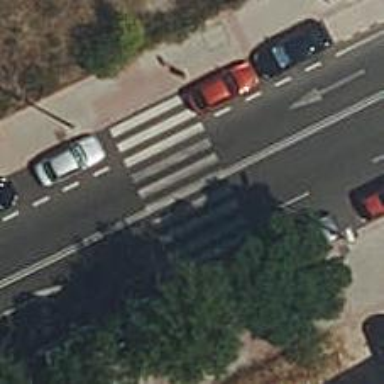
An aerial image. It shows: Zebra crossing on the road.